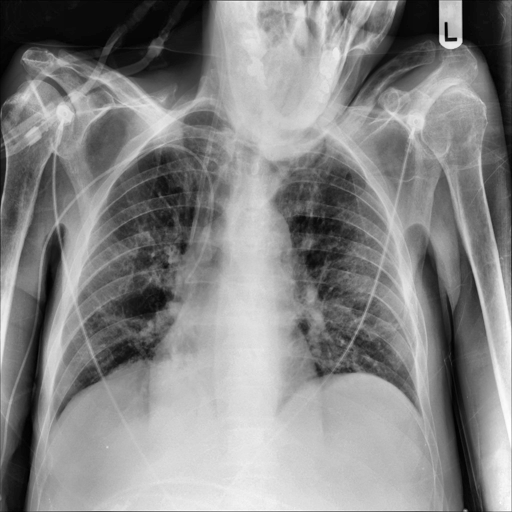
Finding: NORMAL